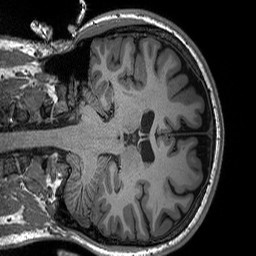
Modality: T1w
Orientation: coronal
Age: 27
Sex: male
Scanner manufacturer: siemens
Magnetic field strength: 3 T
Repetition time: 2.3 s
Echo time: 0.00306 s